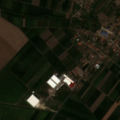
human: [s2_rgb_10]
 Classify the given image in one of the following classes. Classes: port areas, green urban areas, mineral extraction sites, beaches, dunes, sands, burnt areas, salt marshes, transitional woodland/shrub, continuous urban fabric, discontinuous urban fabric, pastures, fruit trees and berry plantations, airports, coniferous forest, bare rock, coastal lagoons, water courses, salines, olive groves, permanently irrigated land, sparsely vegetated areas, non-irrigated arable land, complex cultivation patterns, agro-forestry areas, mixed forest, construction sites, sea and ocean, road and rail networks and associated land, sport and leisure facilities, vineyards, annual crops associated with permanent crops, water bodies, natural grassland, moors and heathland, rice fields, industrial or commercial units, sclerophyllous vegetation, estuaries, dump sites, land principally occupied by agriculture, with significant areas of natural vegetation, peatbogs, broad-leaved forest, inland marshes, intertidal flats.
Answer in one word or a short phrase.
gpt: discontinuous urban fabric, non-irrigated arable land, complex cultivation patterns